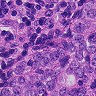
Metastatic tissue present: yes